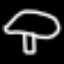
Label: mushroom